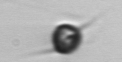
Label: Acanthoica_quattrospina